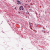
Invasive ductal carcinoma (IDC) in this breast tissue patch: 0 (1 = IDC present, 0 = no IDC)